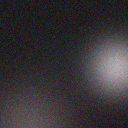
Screen state: off